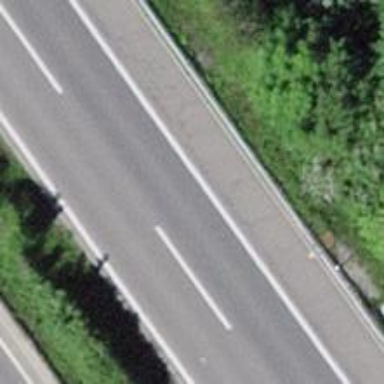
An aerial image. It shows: Motorway.